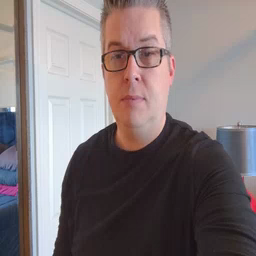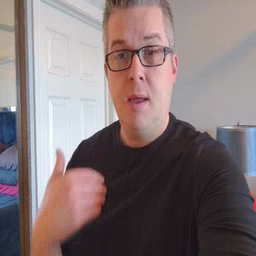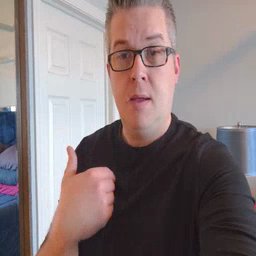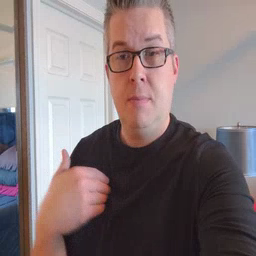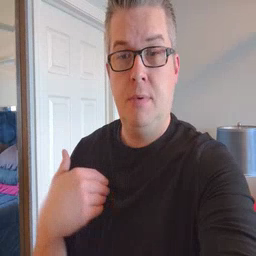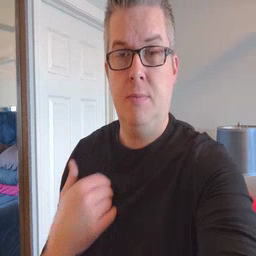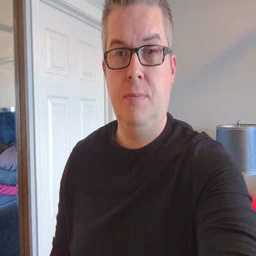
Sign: animal